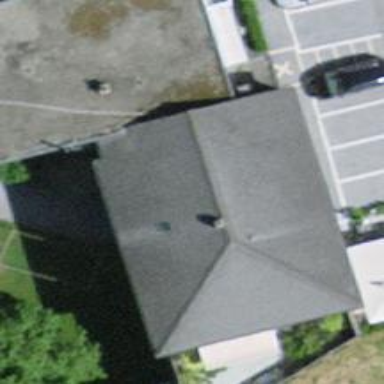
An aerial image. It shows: Building that houses restaurant.